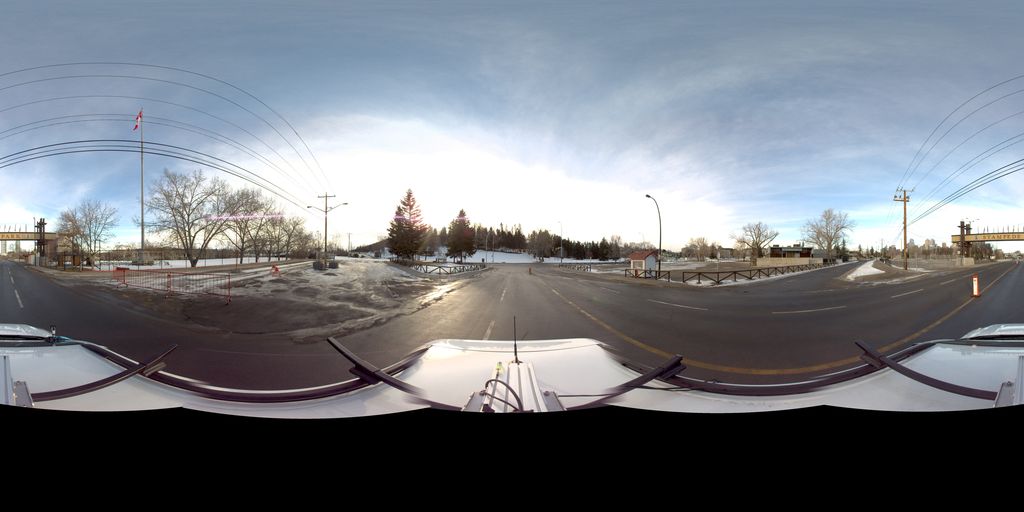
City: calgary